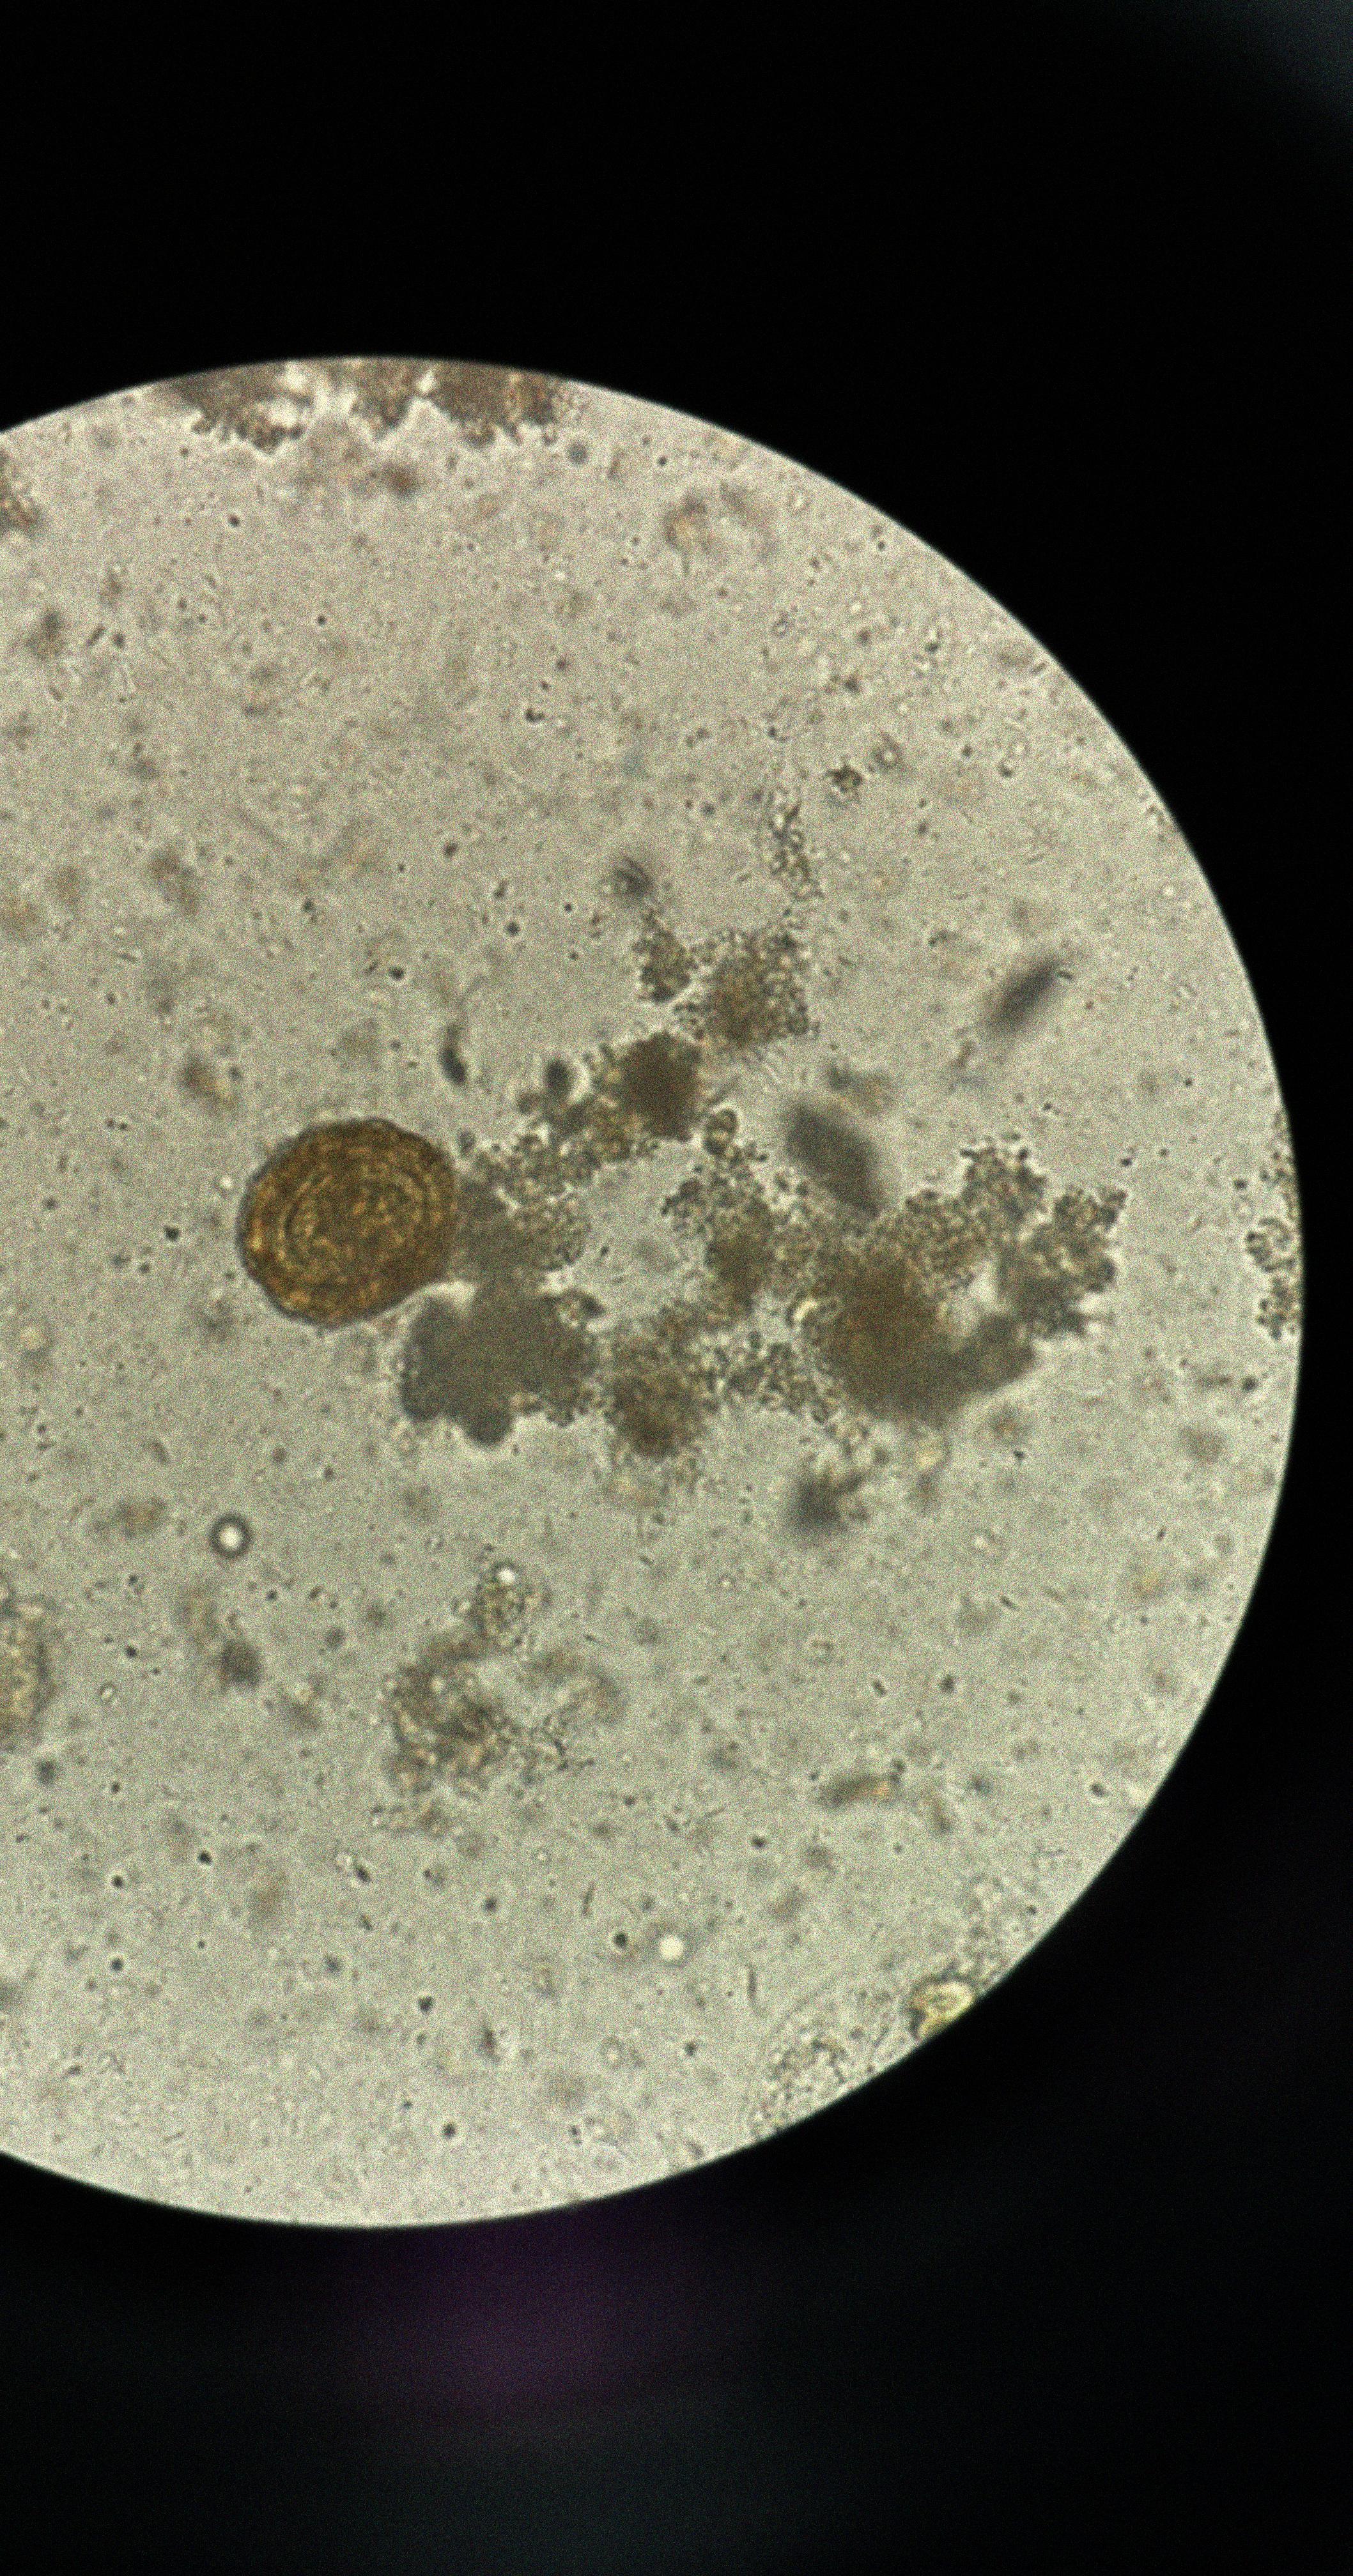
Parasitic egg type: Ascaris lumbricoides